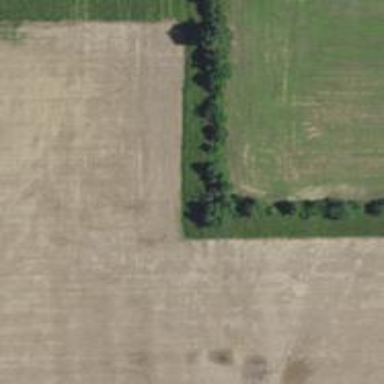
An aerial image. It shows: Row of trees in natural setting.